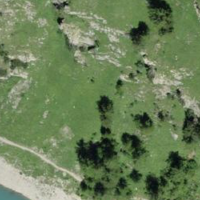
EUNIS habitat code: 23
Species observed at this site:
Astrantia major
Sorbus aucuparia